Field crop: maize
Growth stage: 2
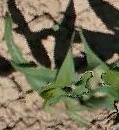
Species: maize